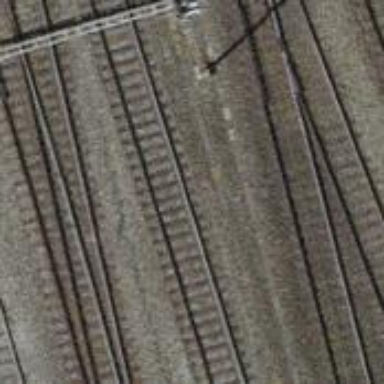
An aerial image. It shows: Railway junction.